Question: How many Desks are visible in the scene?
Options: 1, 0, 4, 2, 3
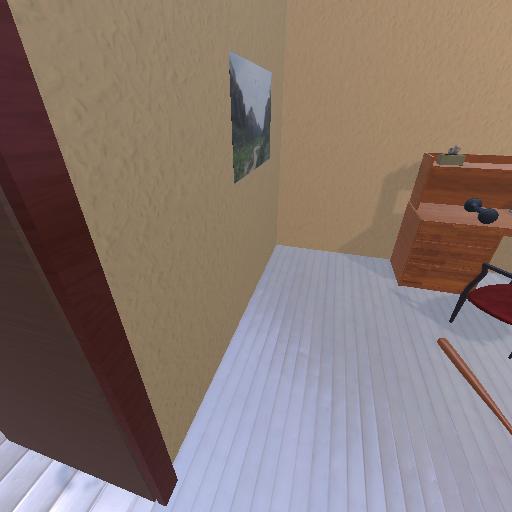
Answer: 1